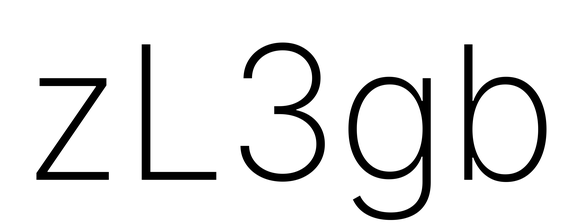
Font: Inter_ExtraLight